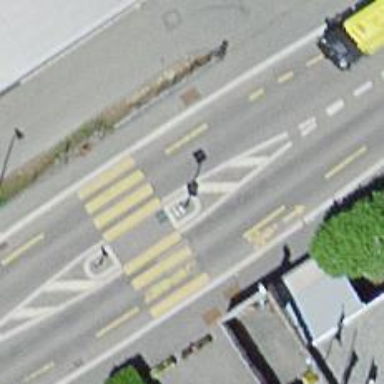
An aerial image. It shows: Marked footway crossing with island.